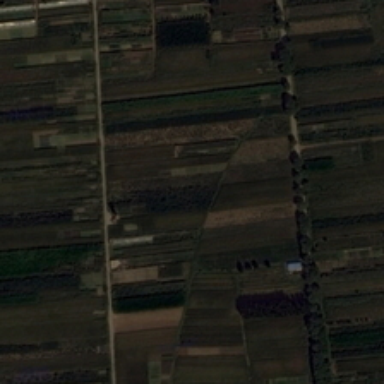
Many pieces of farmlands are together .